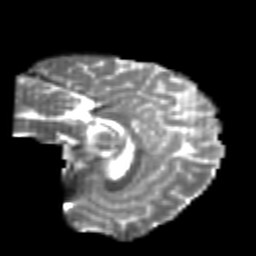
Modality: T2w
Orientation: sagittal
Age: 22
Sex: female
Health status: healthy
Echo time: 0.074 s